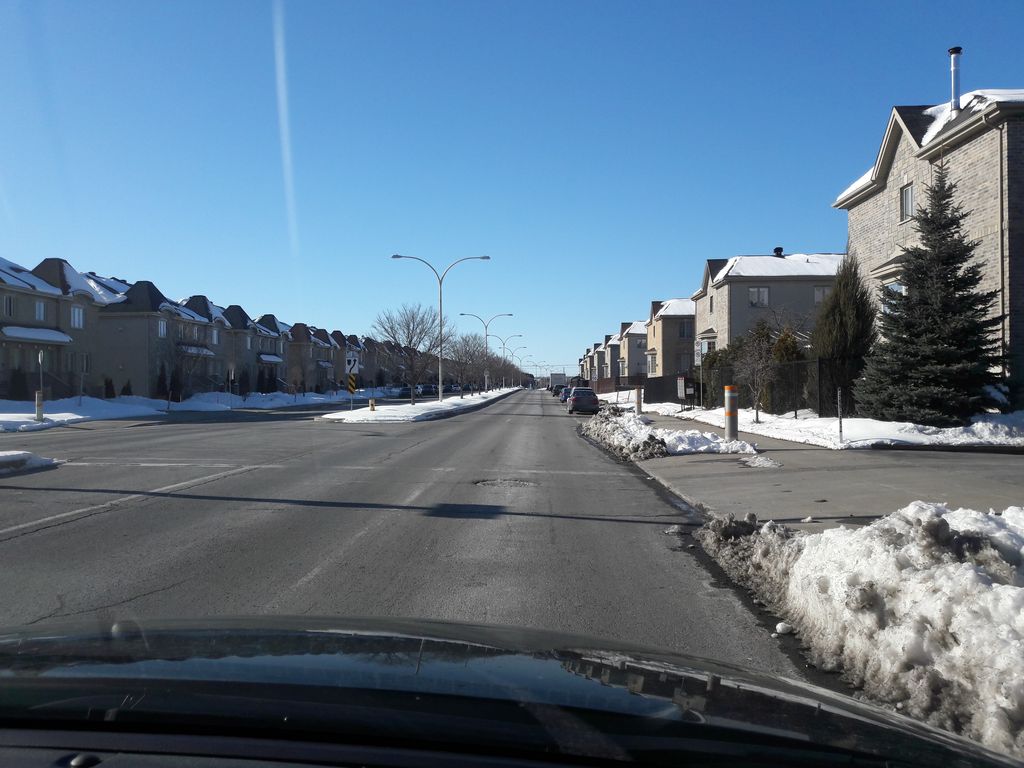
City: montreal